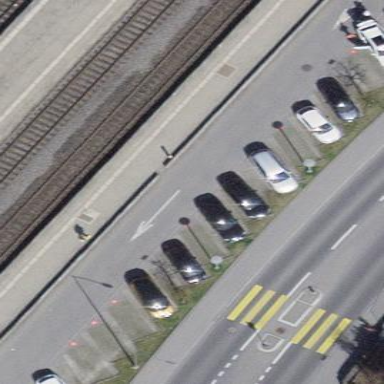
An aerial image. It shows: Parking area with park and ride facility. The surface of the parking area is designated for this purpose.